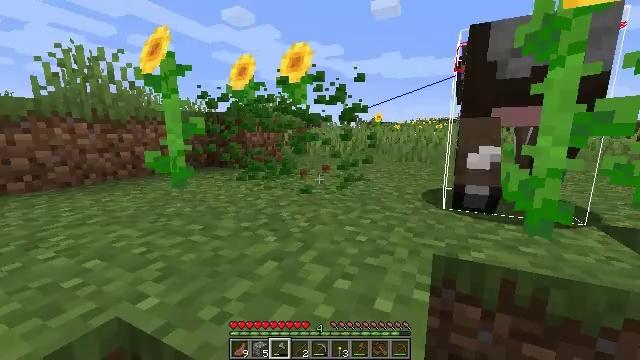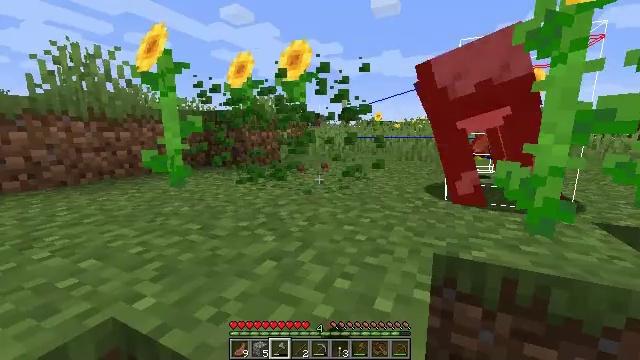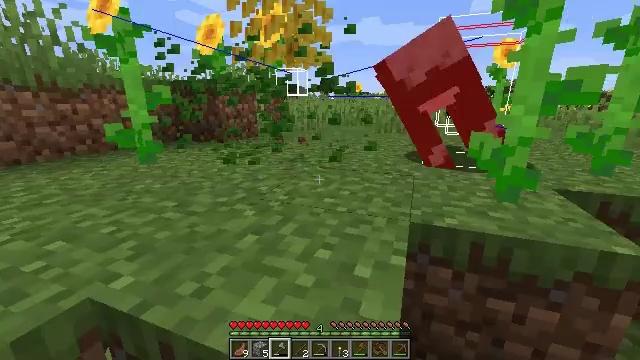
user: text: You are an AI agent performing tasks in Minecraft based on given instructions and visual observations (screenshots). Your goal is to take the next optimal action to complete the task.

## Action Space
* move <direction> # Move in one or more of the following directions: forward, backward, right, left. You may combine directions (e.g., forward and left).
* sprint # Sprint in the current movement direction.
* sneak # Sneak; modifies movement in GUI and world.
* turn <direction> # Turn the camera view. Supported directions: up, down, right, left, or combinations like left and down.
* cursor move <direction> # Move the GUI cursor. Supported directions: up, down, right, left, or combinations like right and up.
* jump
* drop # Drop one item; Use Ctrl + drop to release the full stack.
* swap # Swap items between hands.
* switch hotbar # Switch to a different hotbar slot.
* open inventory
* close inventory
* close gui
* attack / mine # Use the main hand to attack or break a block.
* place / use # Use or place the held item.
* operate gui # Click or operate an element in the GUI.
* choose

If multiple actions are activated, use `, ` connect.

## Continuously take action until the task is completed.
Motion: motion action
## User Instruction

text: Attack the sunflower to harvest it.
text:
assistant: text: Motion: no_op
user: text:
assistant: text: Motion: turn right and down
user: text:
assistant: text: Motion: no_op